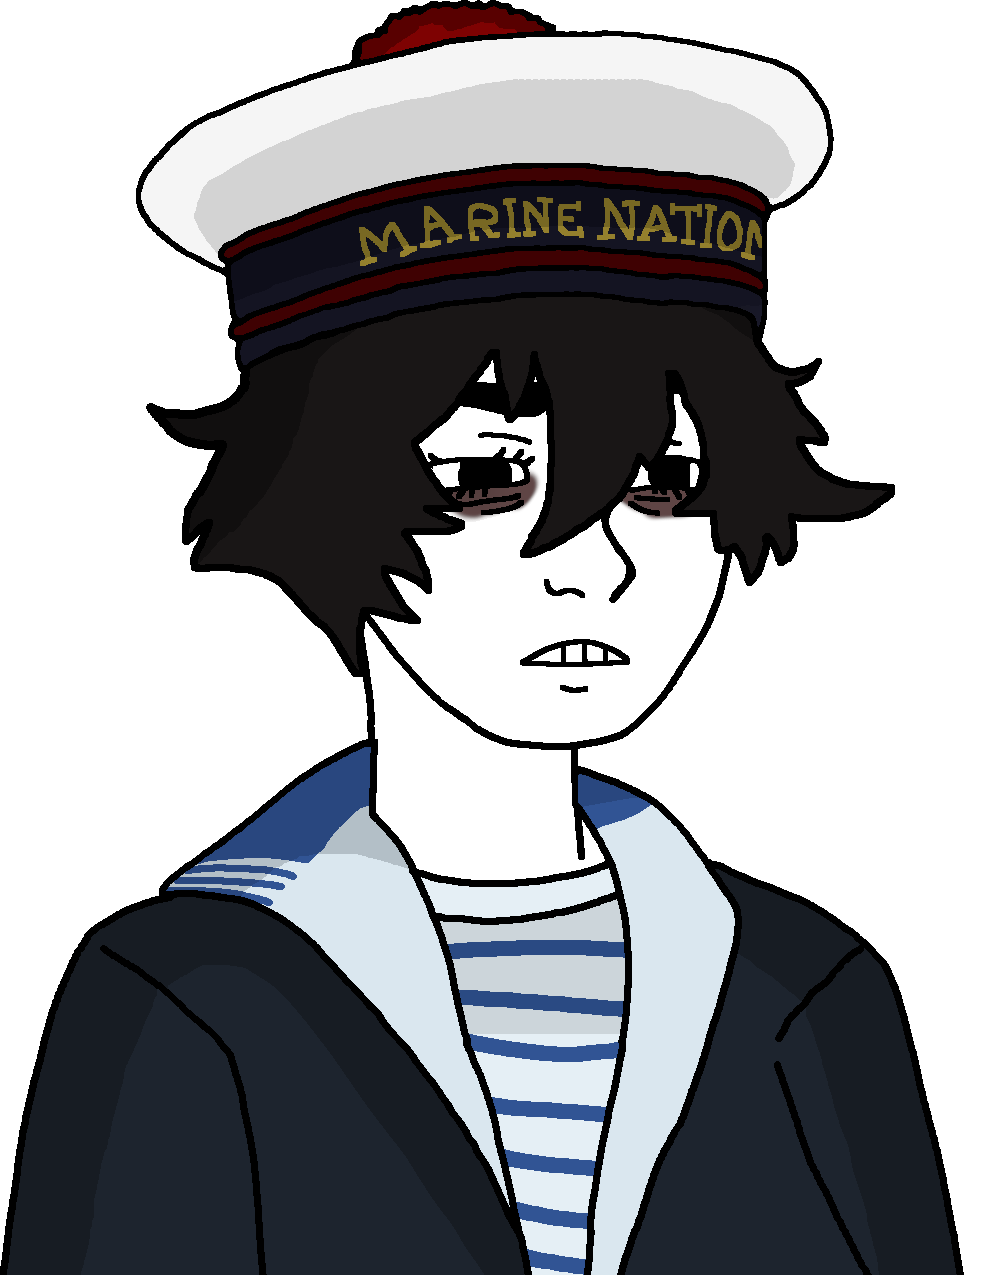
Label: 5_Twinkjak